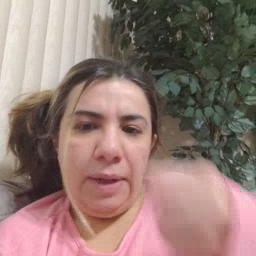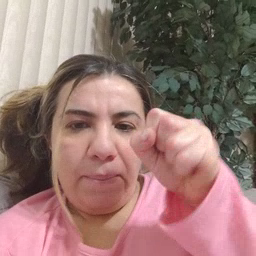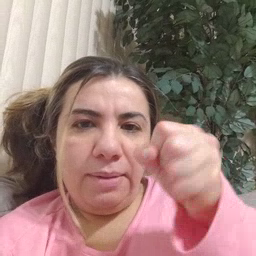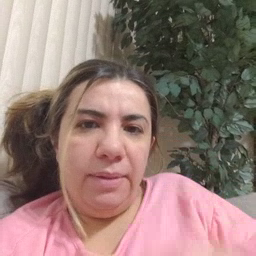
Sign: make